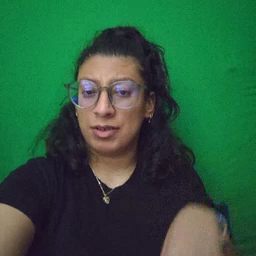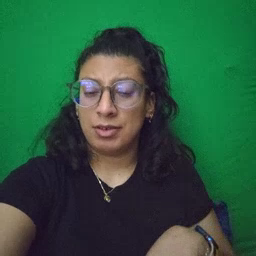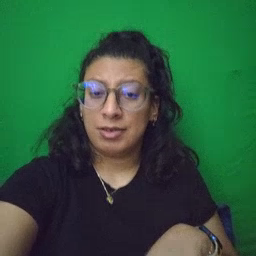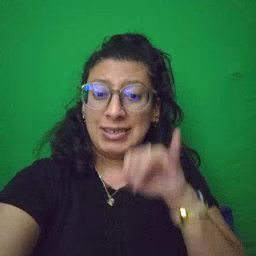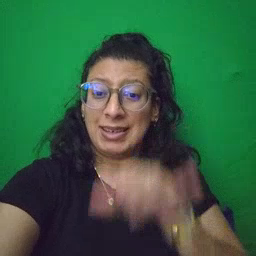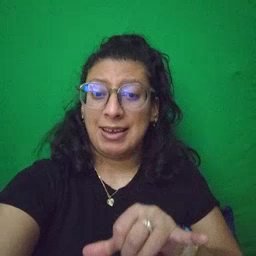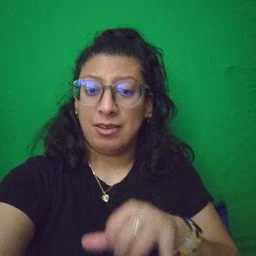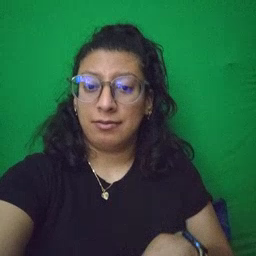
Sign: stay